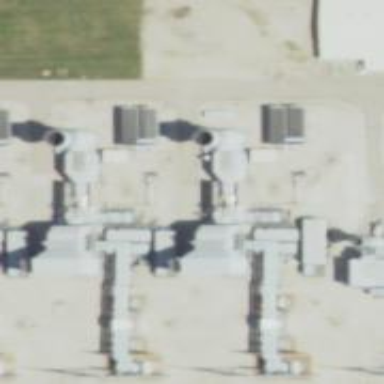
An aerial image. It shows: Gas turbine generator is in use.